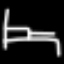
Label: bed